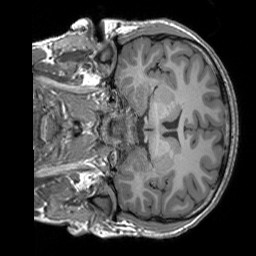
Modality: T1w
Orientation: coronal
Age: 19
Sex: male
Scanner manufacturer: siemens
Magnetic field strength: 3 T
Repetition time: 1.9 s
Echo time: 0.00252 s